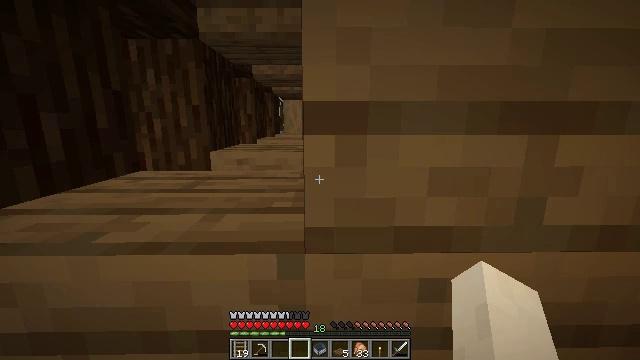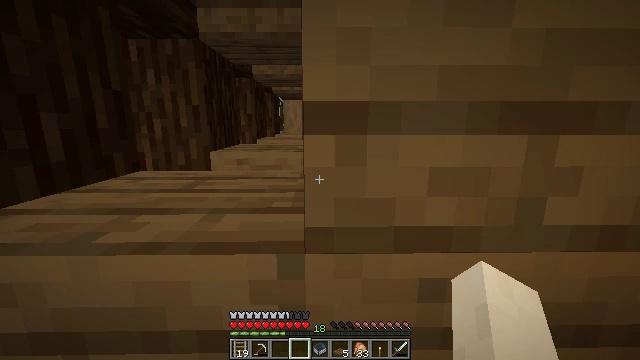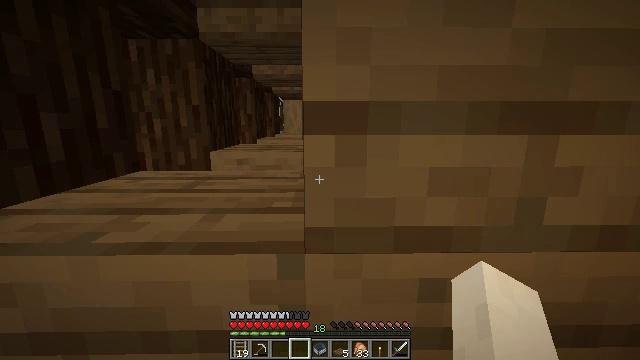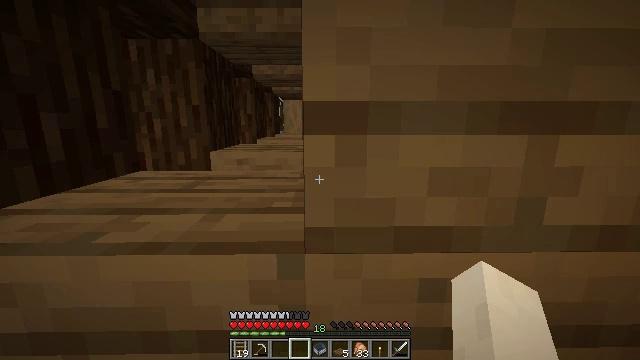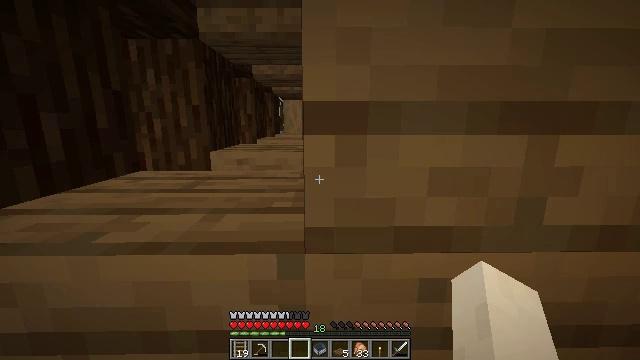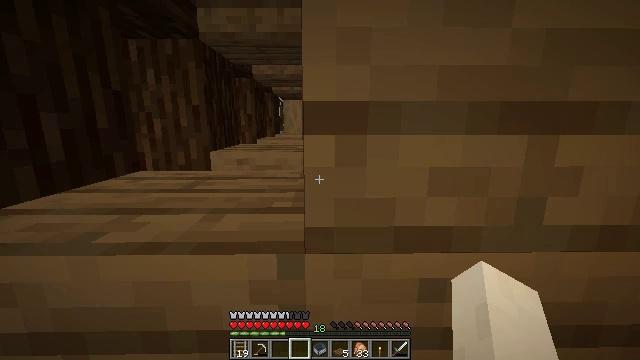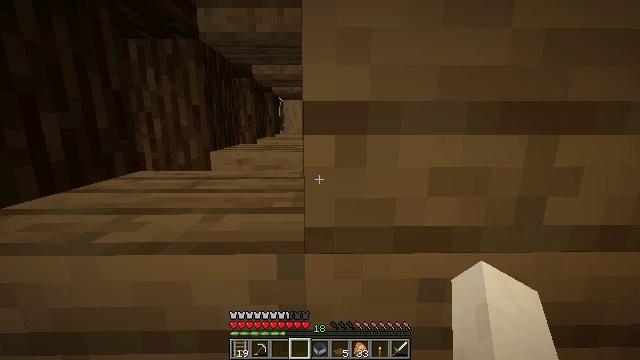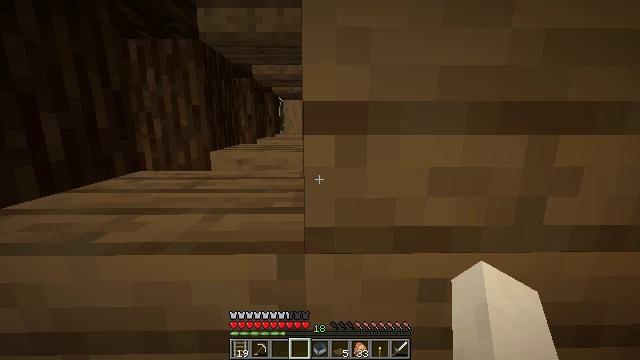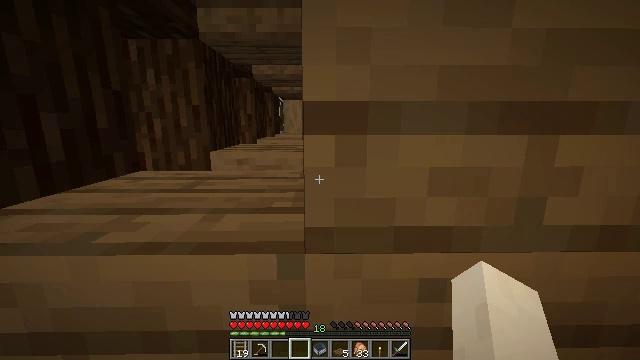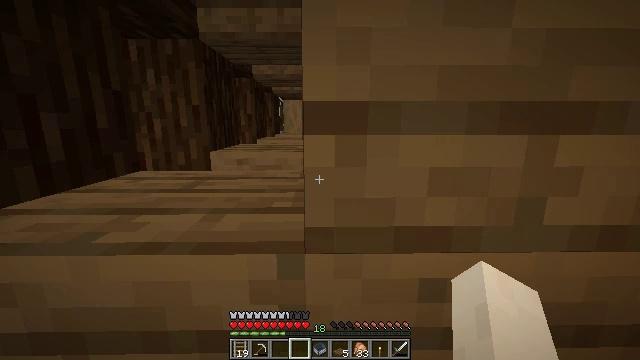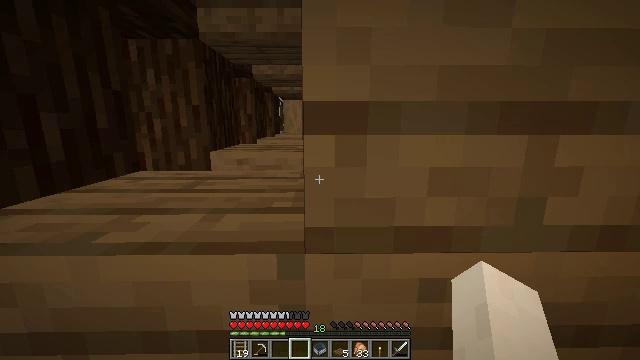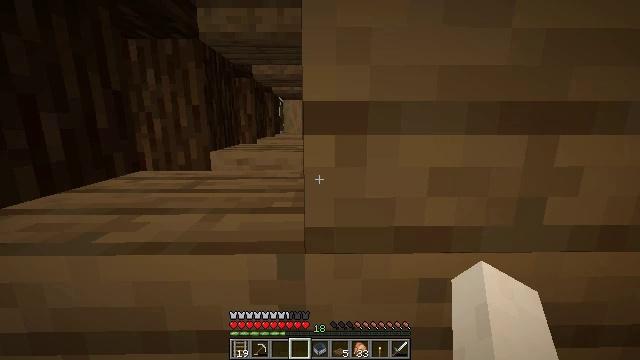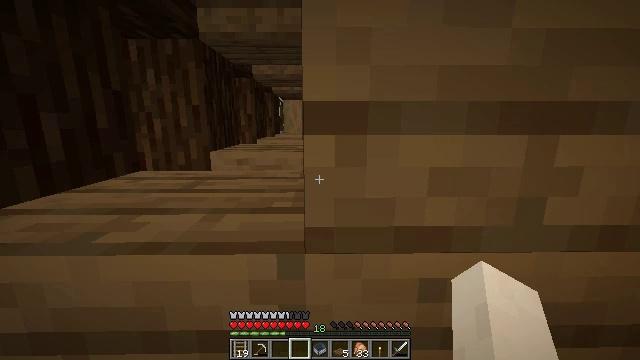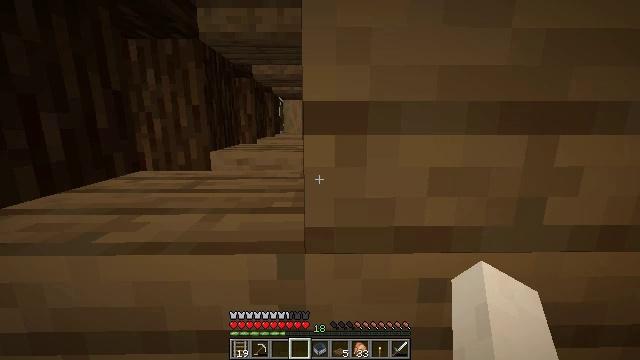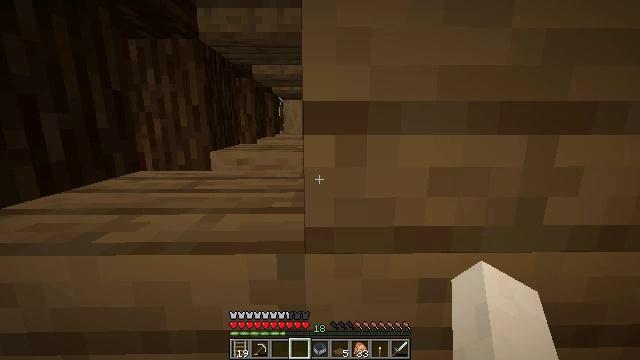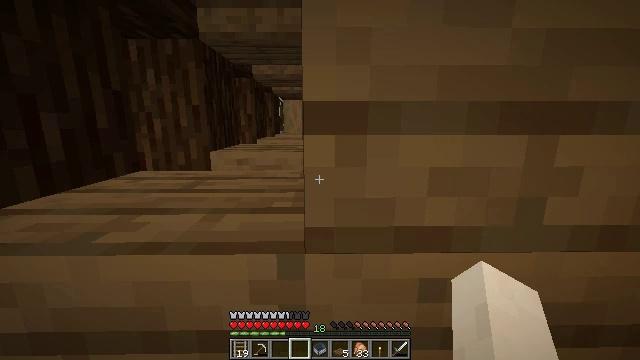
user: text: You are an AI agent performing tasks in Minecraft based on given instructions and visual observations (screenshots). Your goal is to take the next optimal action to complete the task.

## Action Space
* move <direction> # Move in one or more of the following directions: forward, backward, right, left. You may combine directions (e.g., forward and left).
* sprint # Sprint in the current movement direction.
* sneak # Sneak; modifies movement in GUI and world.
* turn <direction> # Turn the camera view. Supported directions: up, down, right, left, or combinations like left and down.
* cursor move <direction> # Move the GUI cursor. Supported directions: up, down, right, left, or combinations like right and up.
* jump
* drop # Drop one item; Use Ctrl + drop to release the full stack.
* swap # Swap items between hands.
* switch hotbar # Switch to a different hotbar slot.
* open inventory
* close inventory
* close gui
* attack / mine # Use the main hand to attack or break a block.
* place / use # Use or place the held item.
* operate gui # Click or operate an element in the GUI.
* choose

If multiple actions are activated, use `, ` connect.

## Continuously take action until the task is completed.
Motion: motion action
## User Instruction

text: Break the stripped spruce log.
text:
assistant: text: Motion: no_op
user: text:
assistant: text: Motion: no_op
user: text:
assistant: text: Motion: no_op
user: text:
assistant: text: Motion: no_op
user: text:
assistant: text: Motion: no_op
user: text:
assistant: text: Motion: no_op
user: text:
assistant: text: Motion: no_op
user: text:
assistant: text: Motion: no_op
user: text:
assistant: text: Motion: no_op
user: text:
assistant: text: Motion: no_op
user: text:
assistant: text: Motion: no_op
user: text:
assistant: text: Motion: no_op
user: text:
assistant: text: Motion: no_op
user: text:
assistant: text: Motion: no_op
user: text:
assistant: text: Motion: no_op
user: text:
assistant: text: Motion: no_op
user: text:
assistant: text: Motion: no_op
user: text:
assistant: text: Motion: no_op
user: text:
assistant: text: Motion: no_op
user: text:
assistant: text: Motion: no_op
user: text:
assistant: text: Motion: no_op
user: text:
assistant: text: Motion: no_op
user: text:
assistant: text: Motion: no_op
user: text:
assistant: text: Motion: no_op
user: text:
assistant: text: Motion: no_op
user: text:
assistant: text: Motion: no_op
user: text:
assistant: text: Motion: no_op
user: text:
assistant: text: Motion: no_op
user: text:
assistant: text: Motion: no_op
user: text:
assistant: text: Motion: no_op